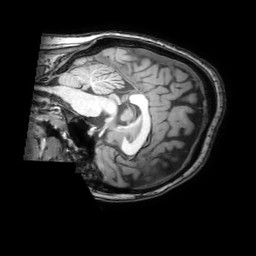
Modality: T1w
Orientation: sagittal
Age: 23
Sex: female
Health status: healthy
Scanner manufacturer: philips
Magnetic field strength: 3 T
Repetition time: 0.0079 s
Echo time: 0.0035 s